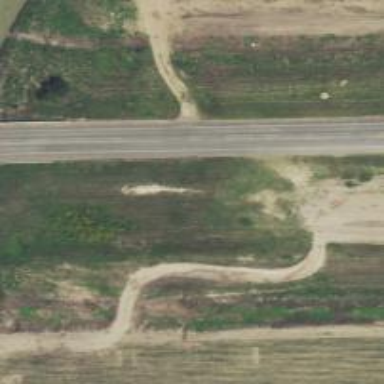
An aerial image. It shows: Primary highway.